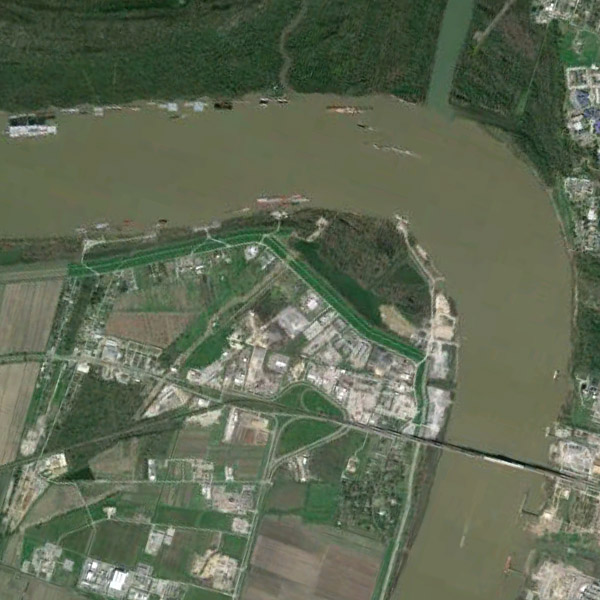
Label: River